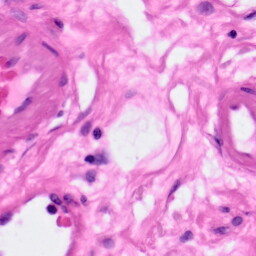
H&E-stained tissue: Pancreatic